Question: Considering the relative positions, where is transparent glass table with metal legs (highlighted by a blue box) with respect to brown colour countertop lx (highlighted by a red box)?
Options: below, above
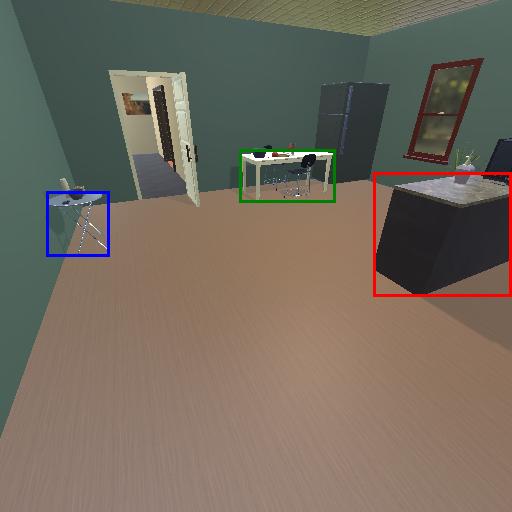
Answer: below